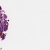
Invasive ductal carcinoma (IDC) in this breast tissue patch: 0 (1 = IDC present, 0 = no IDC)